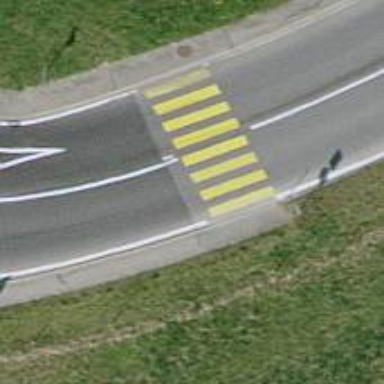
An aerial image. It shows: Zebra crossing on the road.